Question: I am developing an MVC application.
I am trying to add the items in the combo box runtime.
Please check the image

AS seen in the picture, I add new div every time when I click on Add Product.
Now, the problem is, when I click on Add Product Link, previously selected item in the older combos get reset. It automatically set first item.
I have following code in view.
'''
<html>
<body>
<div class="span11 roundedDiv" style="margin-bottom : 20px; background-color:whitesmoke;">
<div class="row-fluid">
<div class="span2" style="margin-right:10px;">
Section Name
</div>
<div class="span2" style="margin-right:10px;">
Section Code
</div>
</div>
<div class="row-fluid" id="ProductList">
<span style='font-size: 12px;margin-left:0px;'><select class='clsProductId span11' id='ddProductList'name='ProductId' style='font-size:12px;width:120px;margin-right:3px;margin-left:0px;'>
<option selected="selected" value=""></option>
</select></span>
<input type="text" id="SectionCode" style="width:10%; margin-right:30px;" />
</div>
<div class="span10" style="margin-left:0px;">
<a href="#" id="lnkAddProduct" style="font-size:14px;text-decoration:none;margin-right:10px;">Add Product</a>
<span id="LinkErrorMsg" class="field-validation-error"></span>
</div>
</div>
</body>
</html>
<script type="text/javascript">
$(document).ready(function() {
});
$('#lnkAddProduct').click(function (index) {
getProductList();
$('#ProductList').append("<div><span style='font-size:12px;'><select class='clsProductId' id='ddProductList'name='ProductId' style = 'font-size:12px;width:120px;margin-right:10px;margin-left:0px;' /></span><input type='text' id='SectionCode' style='width:10%; margin-right:30px;'></div>");
});
$(document).ready(function () {
getProductList();
});
function getProductList() {
alert("In Product list");
var productList;
var mainList;
var productListArray = [];
$.ajax({
url: '@Url.Content("~/Product/GetProductList")',
success: function (data) {
//alert("In Getting data");
mainList = data;
var options = '';
temp = 0;
for (var index = 0; index < data.length; index++) {
productListArray[index] = data[index].Id;
options += '<option value="' + data[index].Id + '">' + data[index].Name + '</option>';
}
productList = options;
$("select#ddProductList").html(productList);
}
});
}
</script>
'''
Whats wrong with code ?
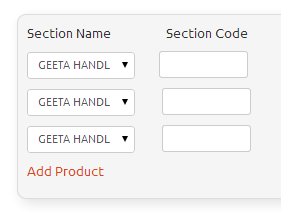
Answer: try this code and make sure you included jQuery.js.
'''
<div class="span11 roundedDiv" style="margin-bottom : 20px; background-color:whitesmoke;">
<div class="row-fluid">
<div class="span2" style="margin-right:10px;">
Section Name
</div>
<div class="span2" style="margin-right:10px;">
Section Code
</div>
</div>
<div class="row-fluid" id="ProductList">
<span style='font-size: 12px;margin-left:0px;'>
<select class='clsProductId span11' id='ddProductList_0' name='ProductId' style='font-size:12px;width:120px;margin-right:3px;margin-left:0px;'>
<option selected="selected" value=""></option>
</select>
</span>
<input type="text" id="SectionCode" style="width:10%; margin-right:30px;" />
</div>
<div class="span10" style="margin-left:0px;">
<a href="#" id="lnkAddProduct" style="font-size:14px;text-decoration:none;margin-right:10px;">Add Product</a>
<span id="LinkErrorMsg" class="field-validation-error"></span>
</div>
</div>
</body>
</html>
<script type="text/javascript">
$(document).ready(function () {
function getProductList(rIndex) {
alert("In Product list");
var productList;
var mainList;
var productListArray = [];
$.ajax({
url: '@Url.Content("~/Product/GetProductList")',
success: function(data) {
//alert("In Getting data");
mainList = data;
var options = '';
temp = 0;
for (var index = 0; index < data.length; index++) {
productListArray[index] = data[index].Id;
options += '<option value="' + data[index].Id + '">' + data[index].Name + '</option>';
}
productList = options;
$("select#ddProductList_" + rIndex).html(productList);
}
});
}
$('#lnkAddProduct').click(function () {
var rIndex = $("select.clsProductId").length;
$('#ProductList').append("<div><span style='font-size:12px;'><select class='clsProductId' id='ddProductList_" + rIndex + "' name='ProductId' style = 'font-size:12px;width:120px;margin-right:10px;margin-left:0px;' /></span><input type='text' id='SectionCode' style='width:10%; margin-right:30px;'></div>");
getProductList(rIndex);
});
getProductList(0);
});
</script>
'''